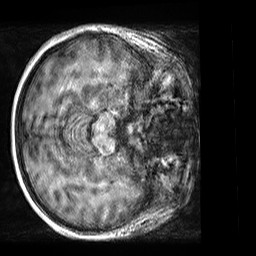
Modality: T1w
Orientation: axial
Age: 29
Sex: female
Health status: healthy
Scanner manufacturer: siemens
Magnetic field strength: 3 T
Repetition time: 2.5 s
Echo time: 0.00299 s